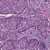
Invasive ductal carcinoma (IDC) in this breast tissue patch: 0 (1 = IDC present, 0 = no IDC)